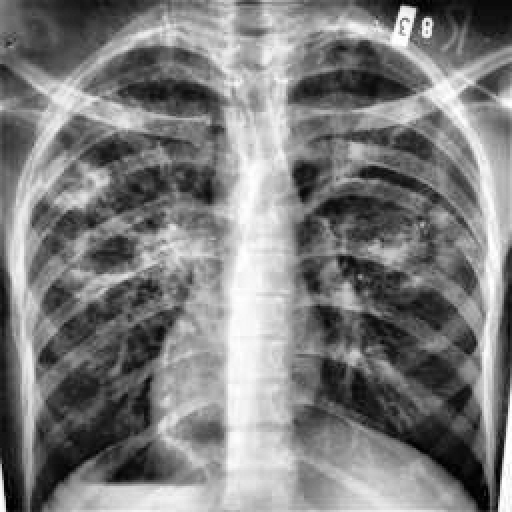
Finding: TUBERCULOSIS